Field crop: tomato
Growth stage: 2
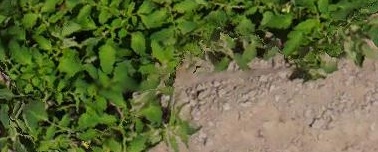
Species: tomato